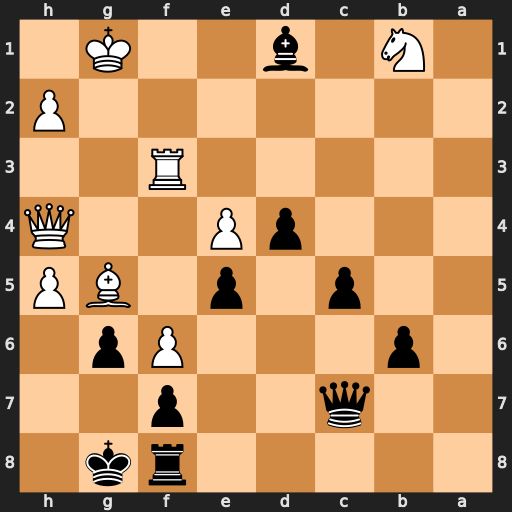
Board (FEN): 5rk1/2q2p2/1p3Pp1/2p1p1BP/3pP2Q/5R2/7P/1N1b2K1
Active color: b
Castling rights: -
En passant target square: -
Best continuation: Bxf3 hxg6 fxg6